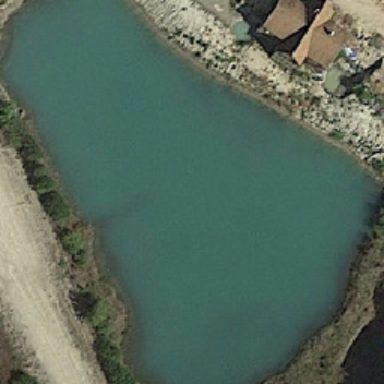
There is a house with a brown roof next to the pond .